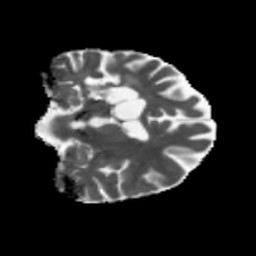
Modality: MD
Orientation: coronal
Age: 68
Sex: female
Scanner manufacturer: siemens
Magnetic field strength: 3 T
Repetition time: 5.47 s
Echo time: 0.0854 s